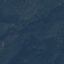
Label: Forest